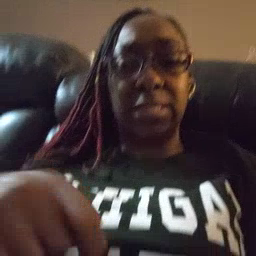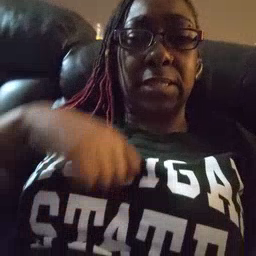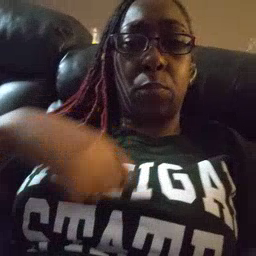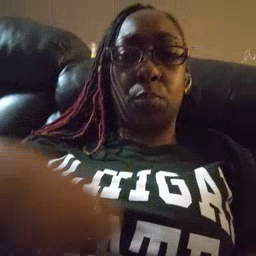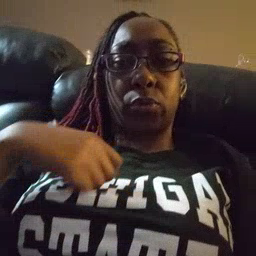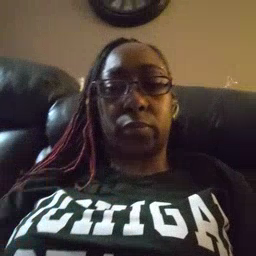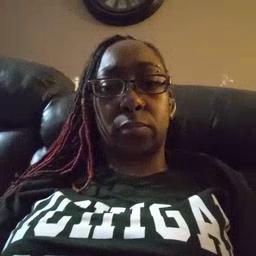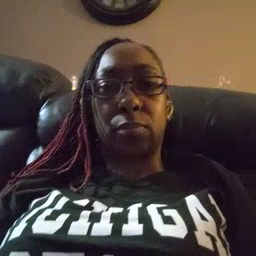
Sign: zipper